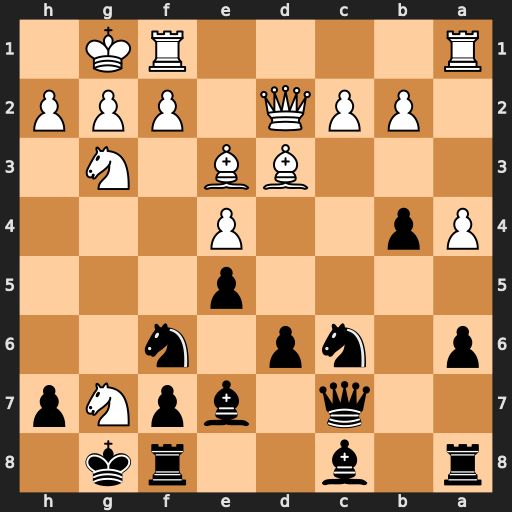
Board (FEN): r1b2rk1/2q1bpNp/p1np1n2/4p3/Pp2P3/3BB1N1/1PPQ1PPP/R4RK1
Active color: b
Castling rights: -
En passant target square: -
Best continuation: Kxg7 Bh6+ Kh8 Bxf8 Bxf8